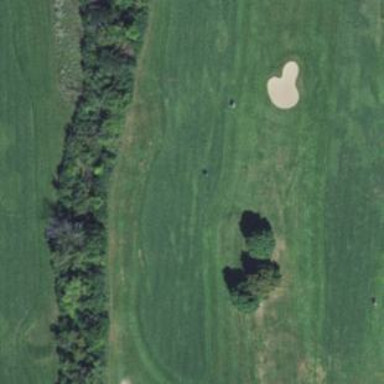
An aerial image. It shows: Well-maintained grassy area designated as golf fairway. It is part of golf sport facility.